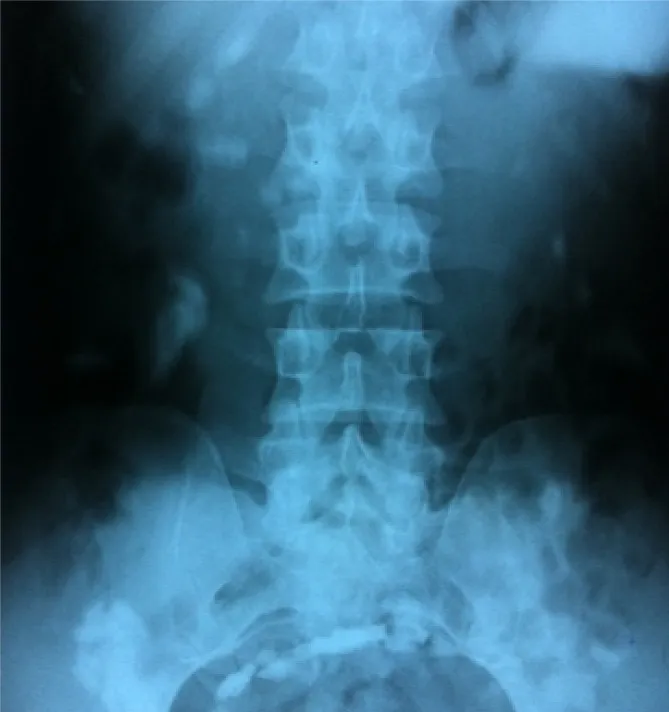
Upright abdominal X ray, 48 hours after glass ingestion (the glass particles are in the large intestine).
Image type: radiology (x_ray)